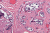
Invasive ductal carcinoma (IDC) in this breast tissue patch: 0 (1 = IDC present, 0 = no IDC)